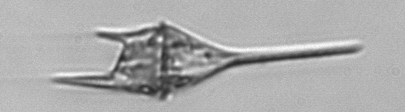
Label: Tripos_lineatus